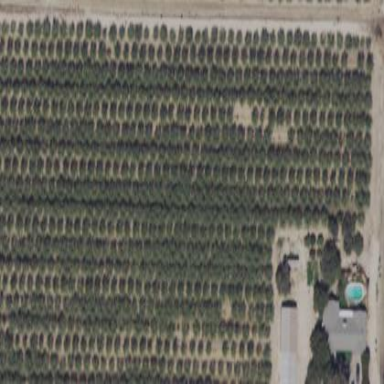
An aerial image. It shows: Almond orchard with rows of almond trees.